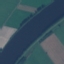
Label: River